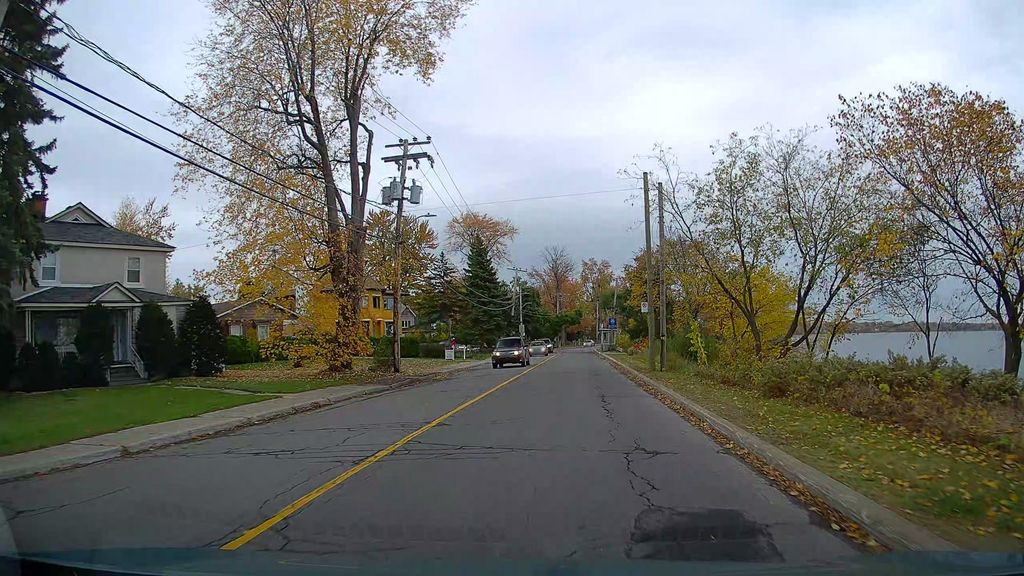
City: montreal